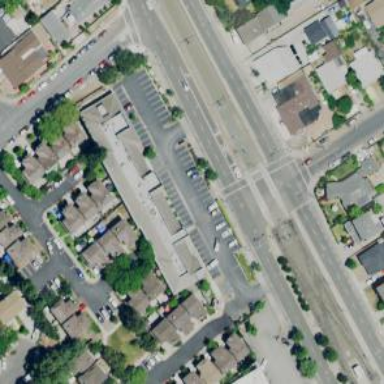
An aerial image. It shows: Solid stop line on the road.